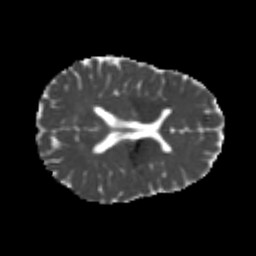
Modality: MD
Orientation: axial
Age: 21
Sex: female
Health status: healthy
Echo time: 0.074 s